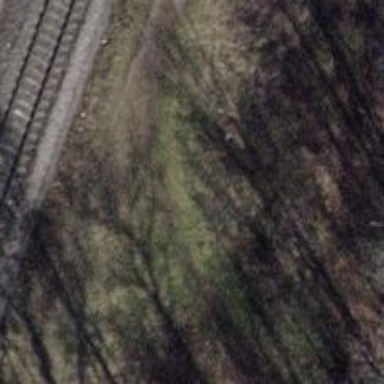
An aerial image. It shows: Well-maintained compacted track with grade3 tracktype and excellent trail visibility.